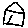
Label: house